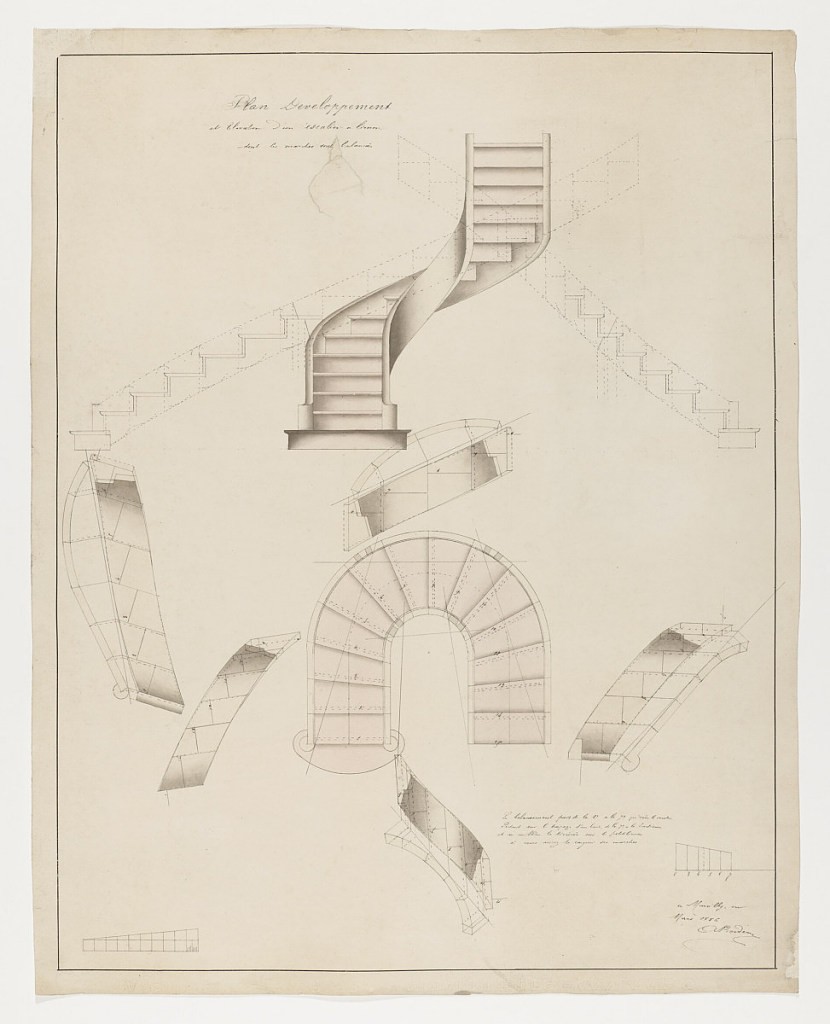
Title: Plan Development and Elevation for a Spiral Staircase that Turns to the Right
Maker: Adolph Bordeaux, French, active 1880–1890
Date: March 1886
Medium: Graphite, brush and watercolor, pen and black ink on cream wove paper
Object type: Drawing
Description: Plan and elevation of curved staircase; with details.